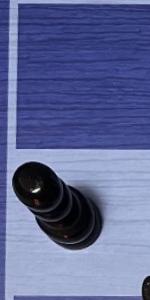
Label: Pawn_Black